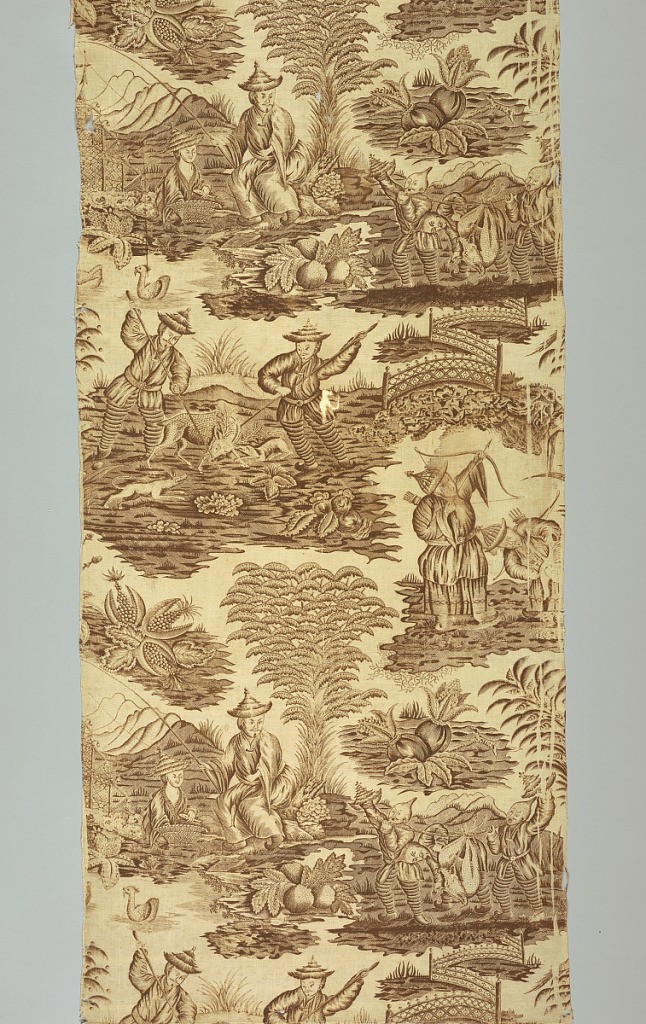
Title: Textile
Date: ca. 1790
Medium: cotton Technique: printed by engraved plate on plain weave
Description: Printed length has a chinoiserie design showing groups of men hunting, fishing, shooting a bow and arrow, and transporting an animal carcass in a tarp. Stylized plants, floral forms, and a zigzagging decorative gate embellish the vignettes.